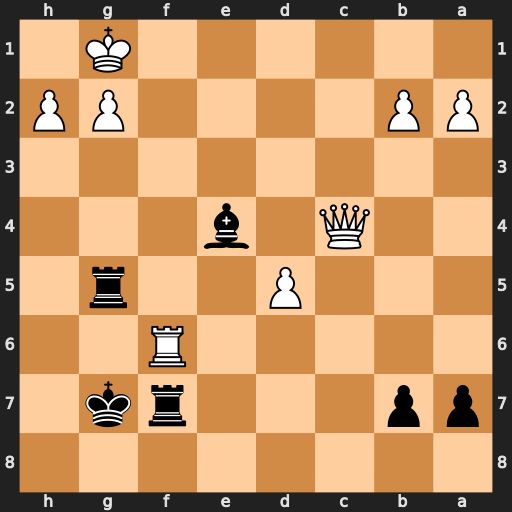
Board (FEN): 8/pp3rk1/5R2/3P2r1/2Q1b3/8/PP4PP/6K1
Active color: b
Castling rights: -
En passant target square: -
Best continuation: Rxg2+ Kf1 Rxf6+